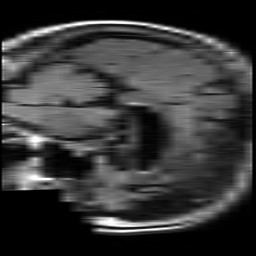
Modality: FLAIR
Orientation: sagittal
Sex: female
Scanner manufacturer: philips
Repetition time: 11 s
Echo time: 0.125 s